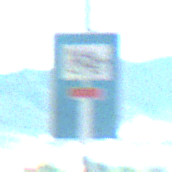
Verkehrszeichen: SackgasseRadverkehrDurchlaessig
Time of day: Night
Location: Outdoor (Nature)
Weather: PartlyCloudy
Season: NotSpecified
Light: Natural